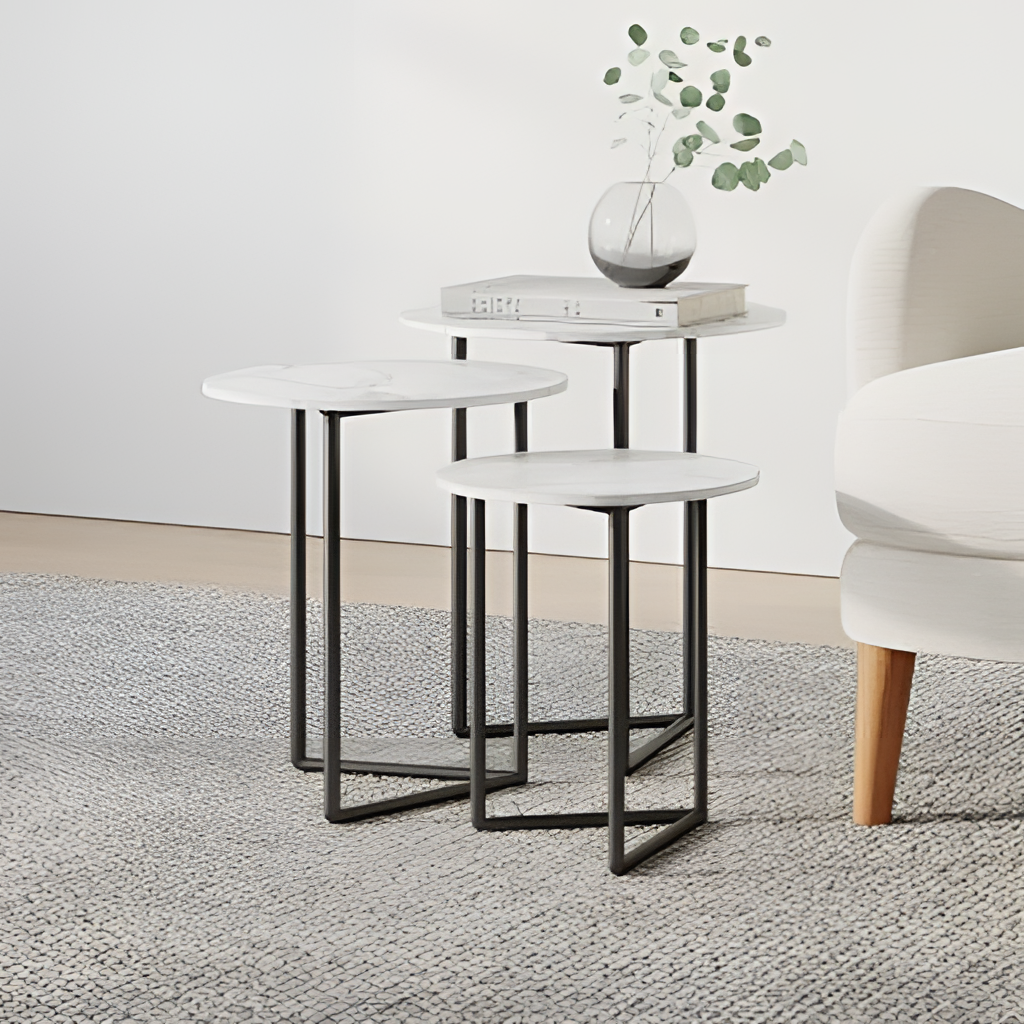
living room, marble side table, minimalist, light brown wood flooring, with plank pattern, paint wallpaper, with solid pattern